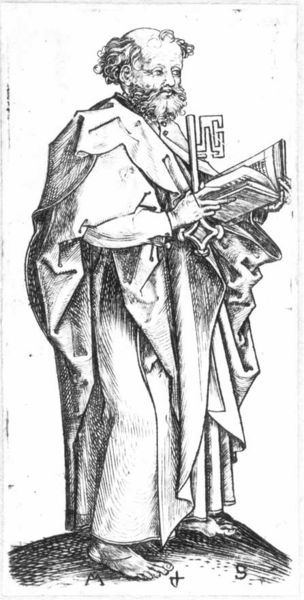
Titel: Apostel Petrus
Künstler: Martin Schongauer
Standort: Karlsruhe
Institution: Staatliche Kunsthalle Karlsruhe
Schlagwörter: berg, fuß, gott, hand, himmel, kopf, mann, nackt, schatten, umhang, weiß, grob, stadt, finger, grau, haar, kleid, licht, nase, ohr, schwarz, skizze, stirn, symbol, zeichen, zeichnung, blick, tuch, alt, bart, arm, arme, augen, bibel, falten, gesicht, halten, johannes, kleidung, stehen, stein, tragen, bildnis, hände, portrait, porträt, signatur, hügel, kirche, boden, figur, geistlicher, gewand, haare, kutte, mantel, stehend, blatt, locke, locken, ohren, renaissance, statue, füße, holzschnitt, schrift, papier, grafik, graphik, monochrom, bischof, papst, glatze, lesen, robe, metall, überwurf, faltenwurf, barfuss, alter, buch, religion, kohle, groß, druck, druckgraphik, schwarz-weiß, druckgrafik, monogramm, schraffur, radierung, stich, buchstaben, denker, wirr, bleistift, beten, halbglatze, rom, talar, seiten, christlich, religiös, mönch, heiliger, fröhlich, schlüssel, lesend, dürer, jünger, standbein, heilig, kupferstich, petrus, schwar, testament, symbole, blättern, gebetbuch, lektüre, tonsur, latein, magier, statur, martin, christ, peter, apostel, lukas, bürgermeister, als, paulus, lucas, füß, schongauer, himmelreich, gelehrt, lick, holzschnitte, ehrwürdig, weioss, t, s, g, a, m, as, 1500, 9, schlussel, geöffnetes buch, mt, mts, philisoph, bischf, mothus, lösung, haarkrone, stich druck, schondorfer, mepetrus, mt9, bartfuß, 1480, schlüsel, hl. petrus